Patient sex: F
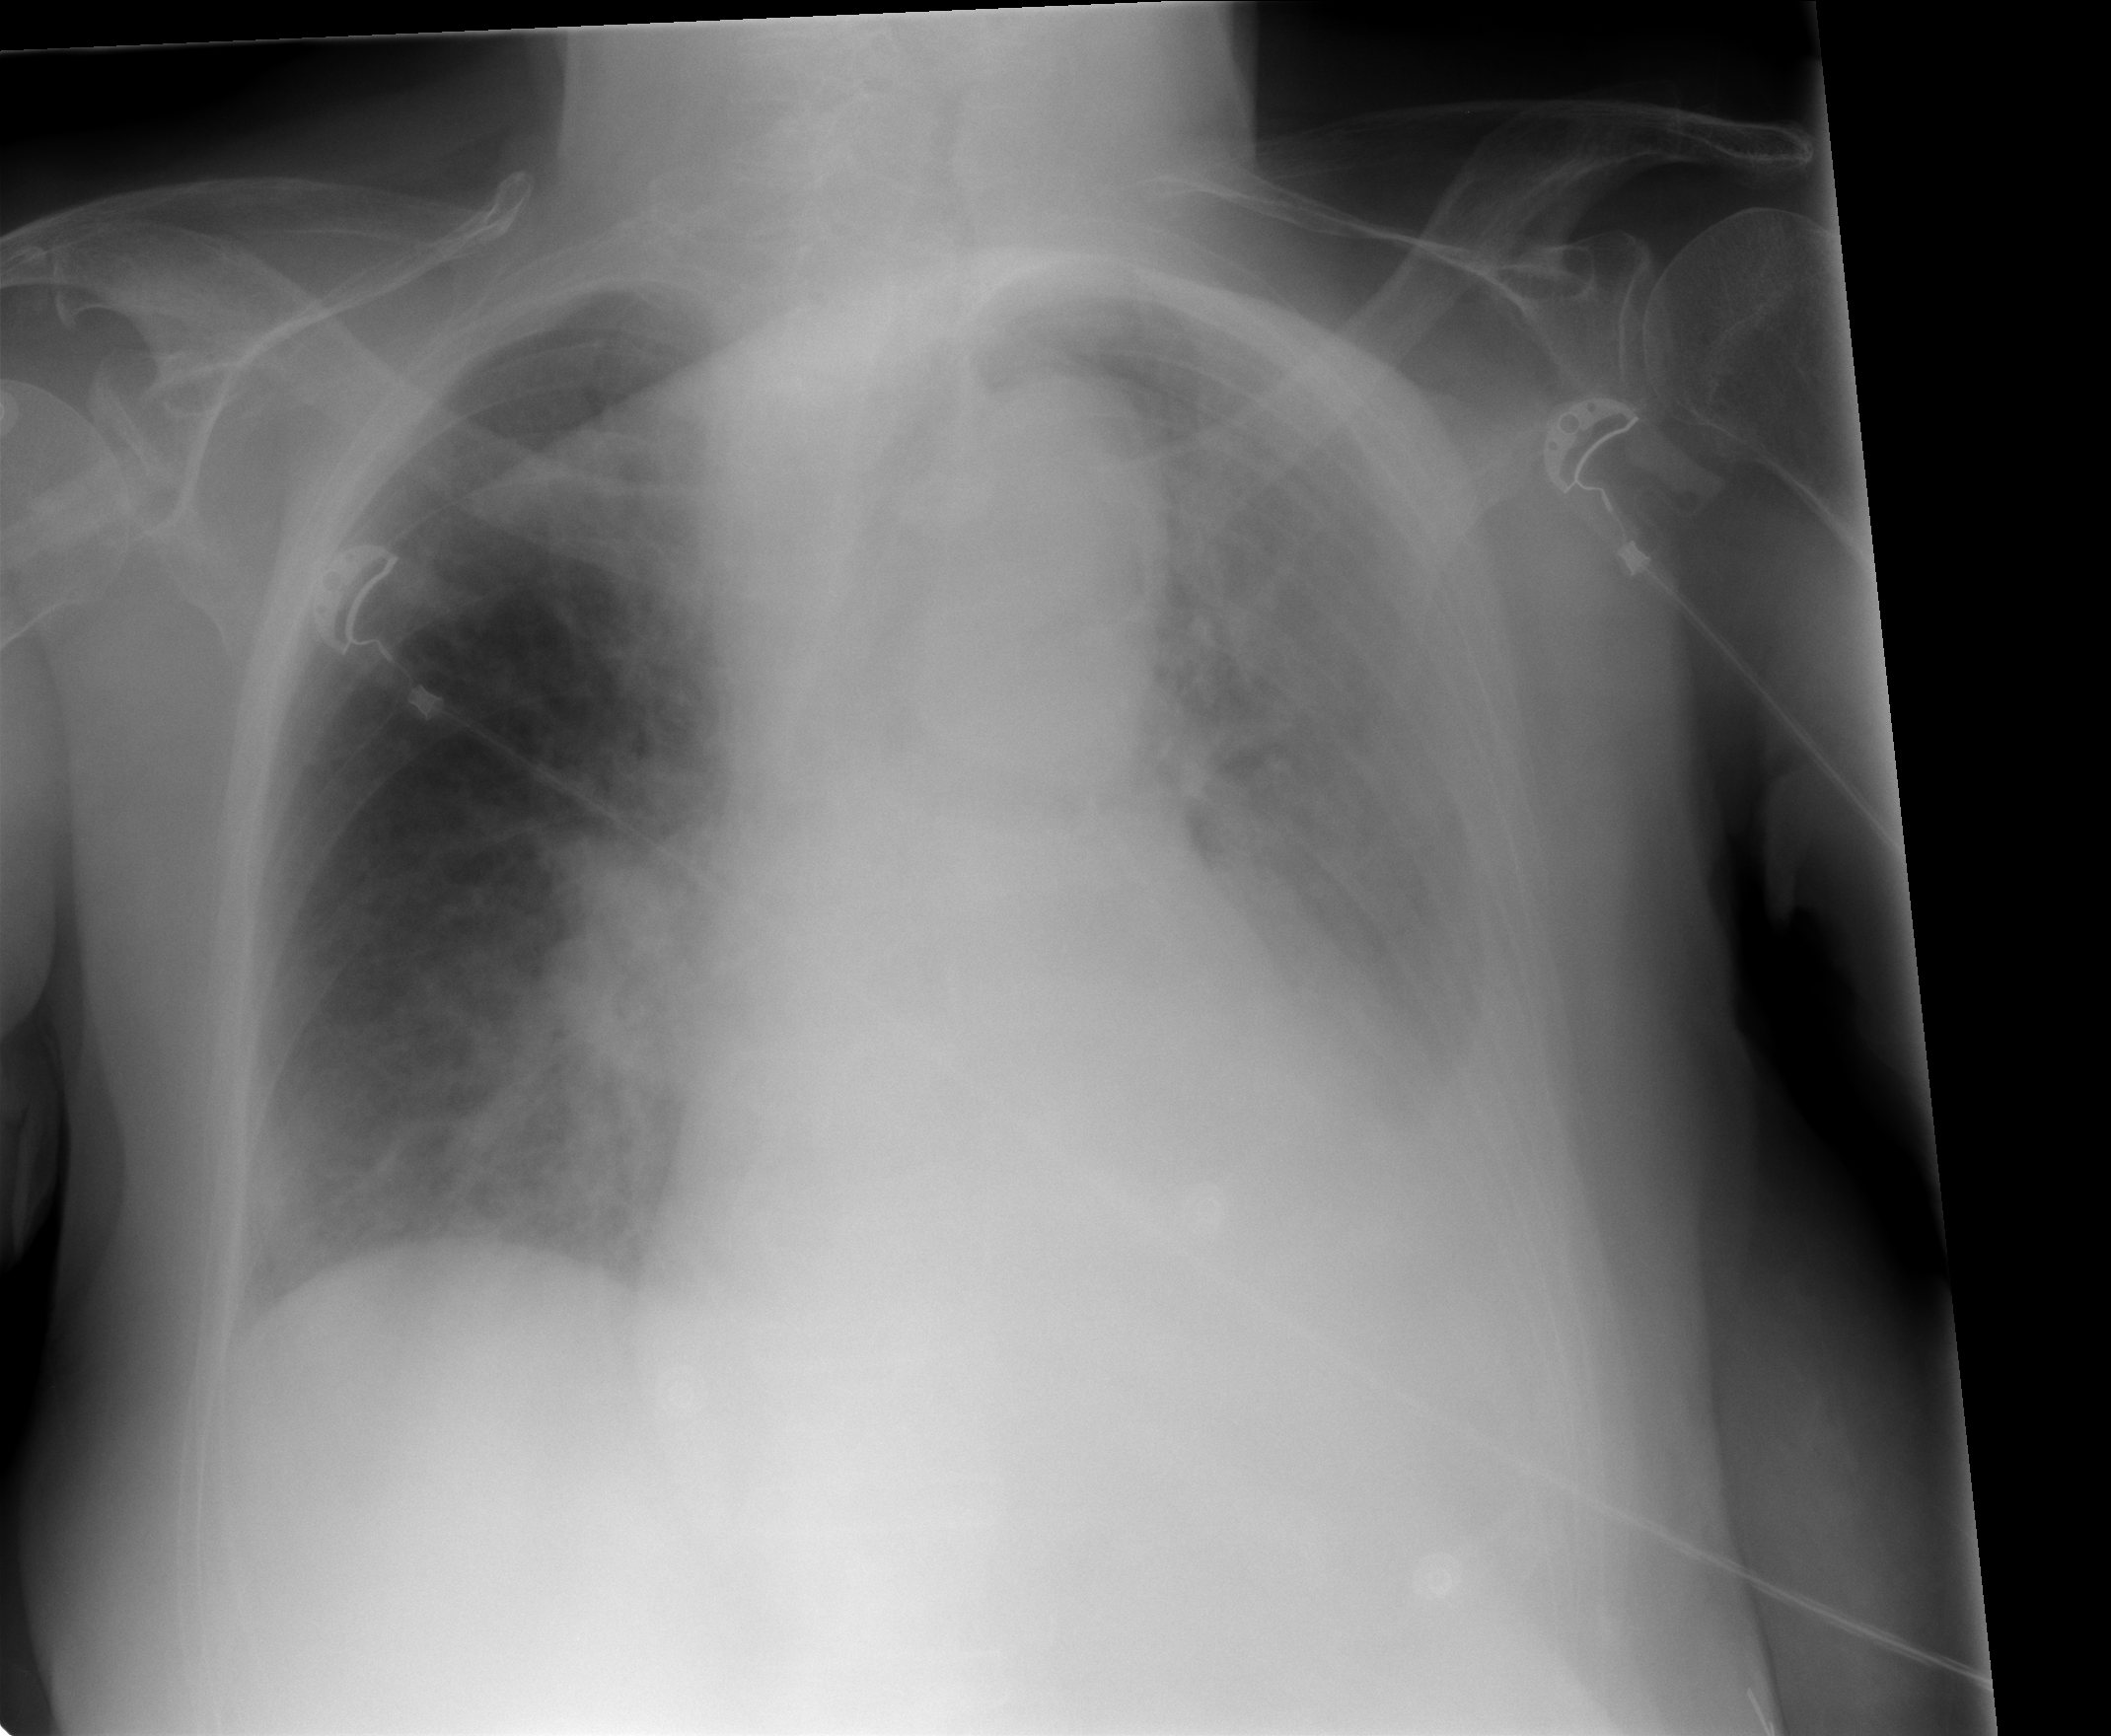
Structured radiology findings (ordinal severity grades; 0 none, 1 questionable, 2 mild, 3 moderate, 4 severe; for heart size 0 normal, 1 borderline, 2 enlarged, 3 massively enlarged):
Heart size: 0
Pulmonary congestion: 2
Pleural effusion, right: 0
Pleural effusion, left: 3
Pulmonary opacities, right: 0
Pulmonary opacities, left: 2
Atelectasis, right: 0
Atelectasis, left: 3